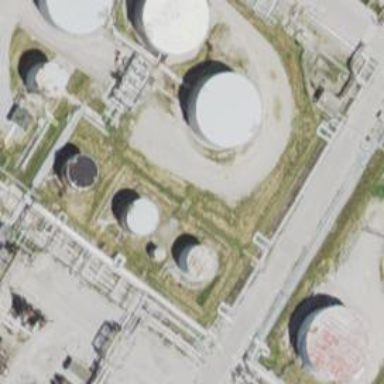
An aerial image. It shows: Storage tank with man-made structure.